Question: I have a snippet in a WordPress widget produces it:
'''
<ul style="list-style-type: disc;">
<li><a title="Why Choose NetPrezence?"
href="http://www.netprezence.net/choose-netprezence/">Why Choose NetPrezence?</a></li>
<li><a title="Meet the Founder of NetPrezence" href="http://www.netprezence.net/about-
me/">Meet the Founder</a></li>
<li><a title="Contact NetPrezence" href="http://www.netprezence.net/contact/">Contact
NetPrezence</a></li>
<li><a title="Client Testimonials" href="http://www.netprezence.net/testimonials
/">Client Testimonials</a></li>
<li><a title="Porfolio" href="http://www.domain.com/portfolio
/">Portfolio</a></li>
</ul>
<p><strong>NetPrezence LLC</strong><br />12870 Farmington
Rd.<br />Livonia, MI 48150<br /><PHONE><br /> mail@netprezence.net</p>
'''
The current output looks like this:

What I'd like to do is to add my company logo in the top-left, above everything, , as opposed to inserting an image -- .
Also, I'd like to add an e-mail icon to the left of the e-mail address in the lower-left, where there's a symbol. But I don't want to cover up the e-mail address, of course.
Any guidance in helping me achieve this would be greatly appreciated!
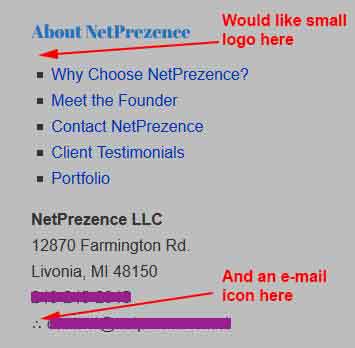
Answer: <URL>
You can use a ':before' on the 'ul' to insert the logo. Unfortunately the email is just one 'p' with no usable child elements so you may have to resort to some hardcoding like this:
'''
ul:before {
content:url('https://www.gravatar.com/avatar/');
}
p {
position:relative;
}
p:before {
display:block;
position:absolute;
background-image:url('https://www.gravatar.com/avatar/');
background-size:15px 15px;
content:'';
width:15px;
height:15px;
left:0;
bottom:0;
}
'''